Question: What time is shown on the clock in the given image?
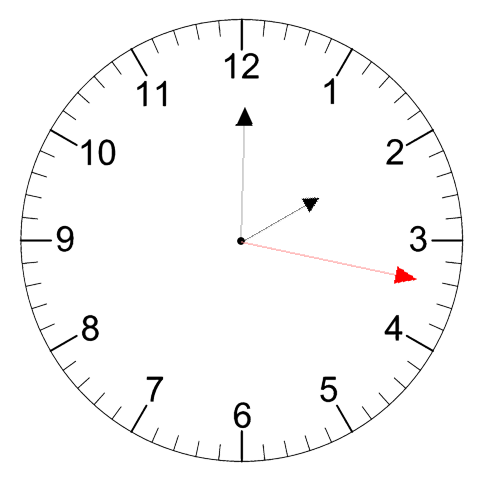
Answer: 02:00:17